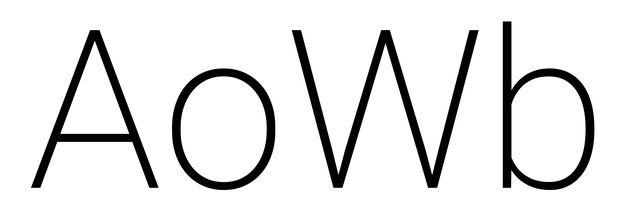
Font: Roboto_ExtraLight